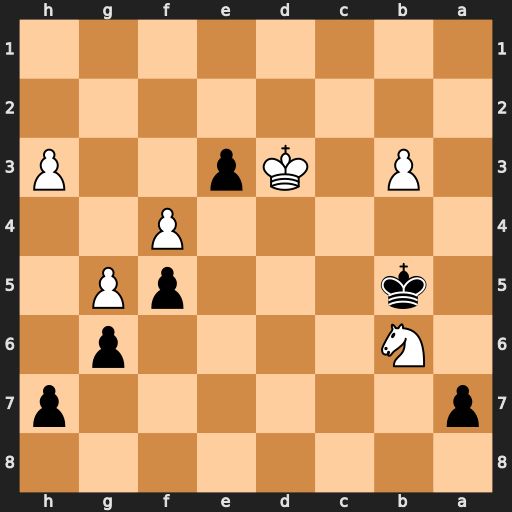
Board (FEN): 8/p6p/1N4p1/1k3pP1/5P2/1P1Kp2P/8/8
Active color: b
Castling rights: -
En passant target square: -
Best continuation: axb6 Kxe3 Kb4